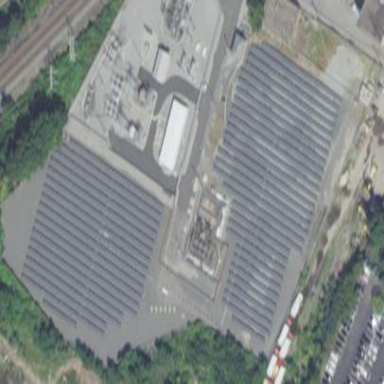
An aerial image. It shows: Solar power plant utilizing photovoltaic technology to generate electricity.